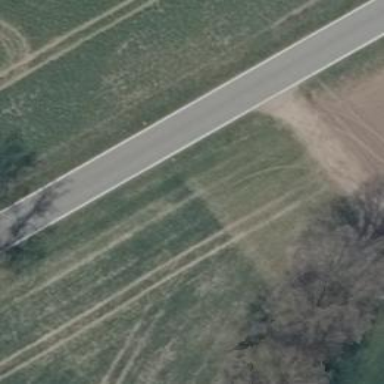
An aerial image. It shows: Secondary road.